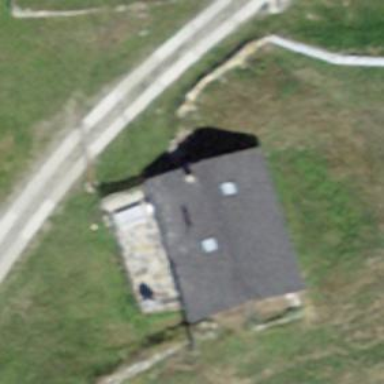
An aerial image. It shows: Detached building.